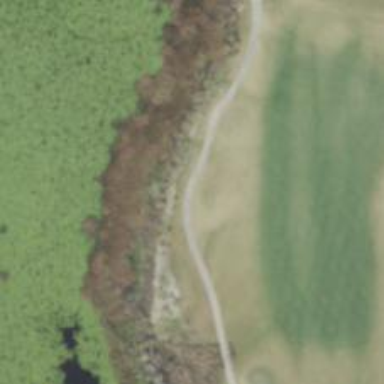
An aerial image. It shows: Path designated for golf carts.